Interaction volume radius: 10 \u00c5
Interaction volume height: 25 \u00c5
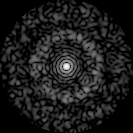
Disorder parameter: 0.8574